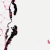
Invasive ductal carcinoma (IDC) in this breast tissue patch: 0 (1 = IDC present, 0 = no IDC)